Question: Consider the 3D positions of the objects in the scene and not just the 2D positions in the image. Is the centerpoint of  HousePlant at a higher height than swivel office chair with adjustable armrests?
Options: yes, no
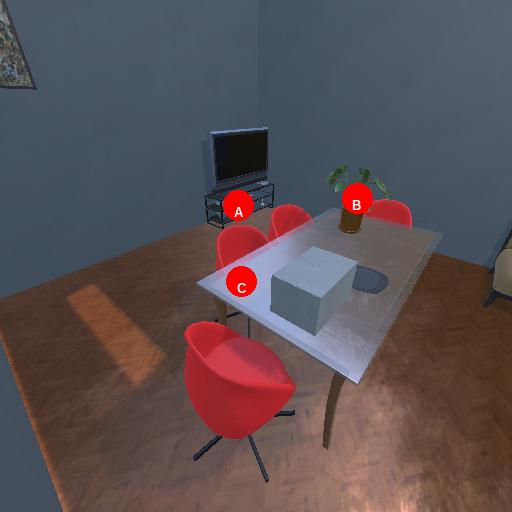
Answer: yes